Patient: sex F, age 46
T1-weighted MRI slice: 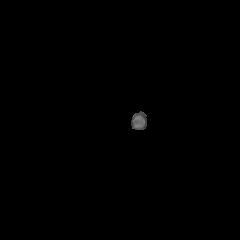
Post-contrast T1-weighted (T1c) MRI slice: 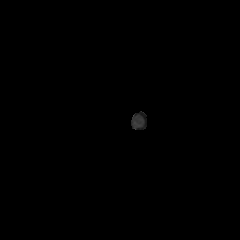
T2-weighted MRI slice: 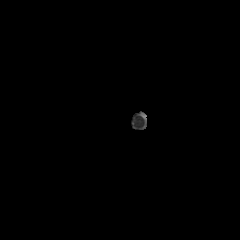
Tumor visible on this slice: no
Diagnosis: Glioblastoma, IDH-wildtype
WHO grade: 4